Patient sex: M
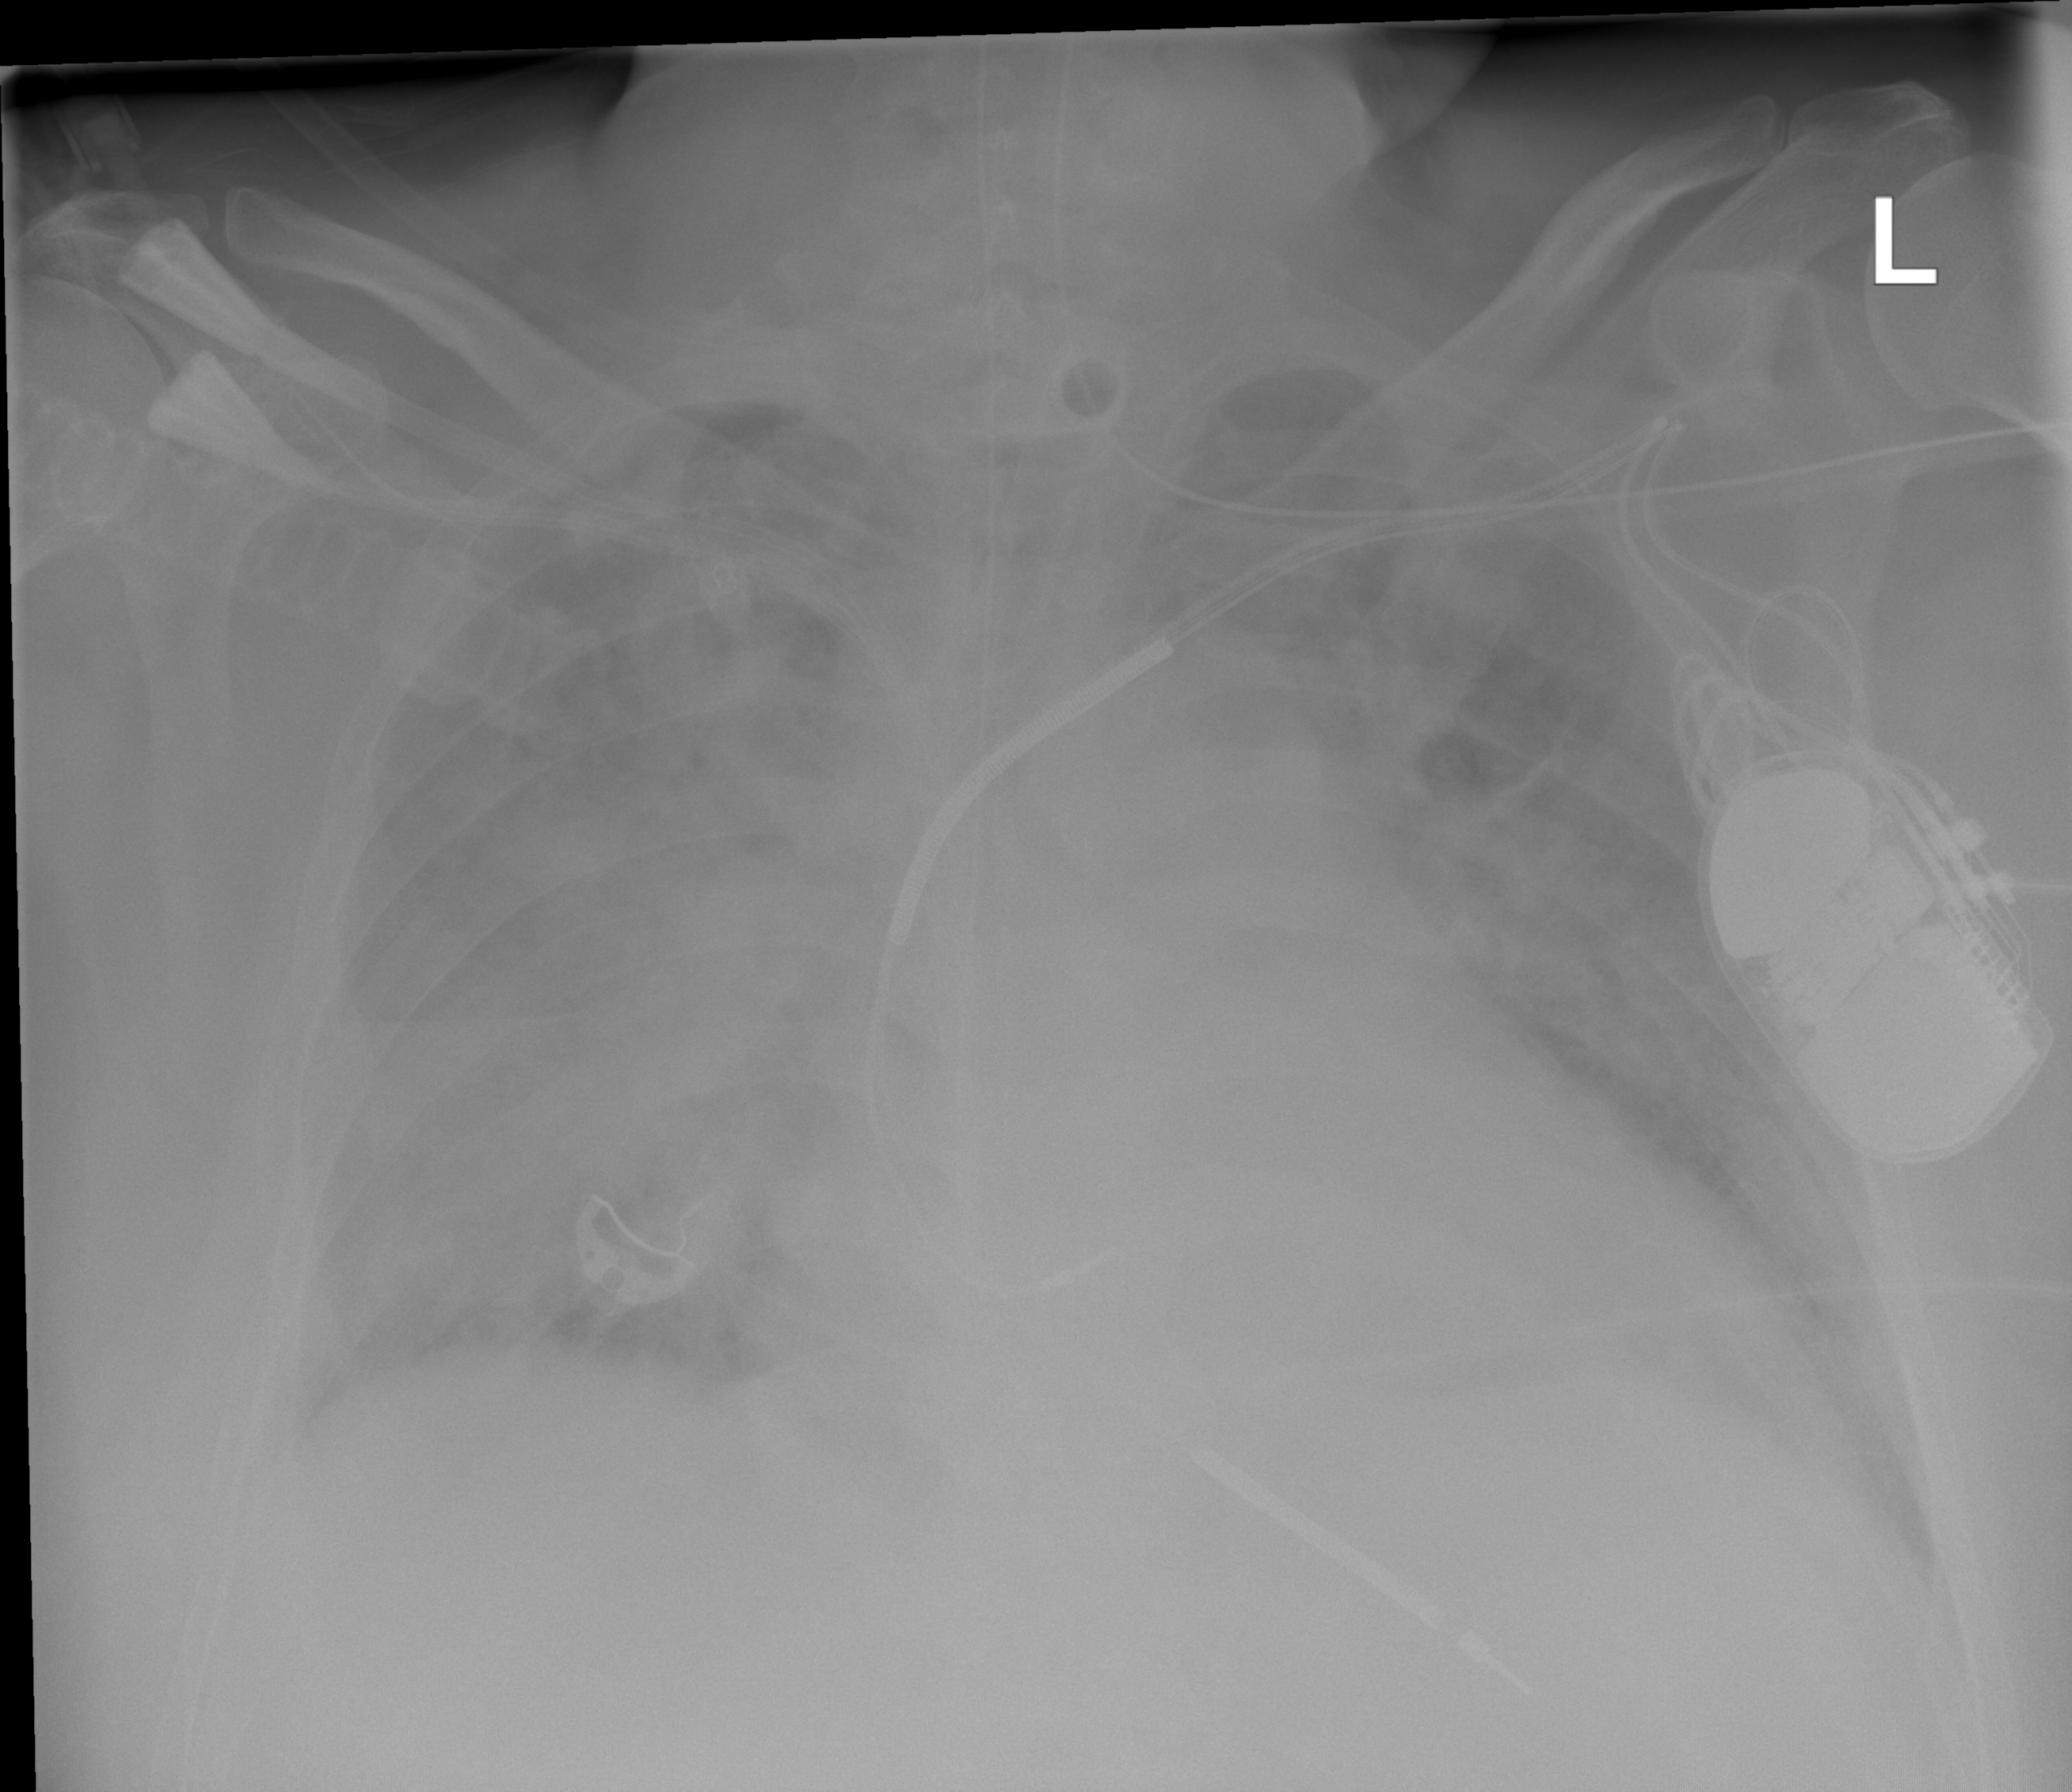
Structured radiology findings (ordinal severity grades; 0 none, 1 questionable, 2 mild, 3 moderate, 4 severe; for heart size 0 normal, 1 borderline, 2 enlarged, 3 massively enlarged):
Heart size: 2
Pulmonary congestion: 3
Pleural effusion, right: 2
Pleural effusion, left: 2
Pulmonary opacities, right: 2
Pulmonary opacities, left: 2
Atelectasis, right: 2
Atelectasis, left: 2